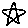
Label: star